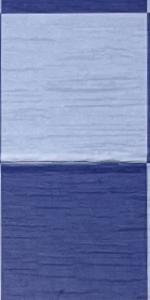
Label: Empty